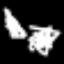
Label: pencil